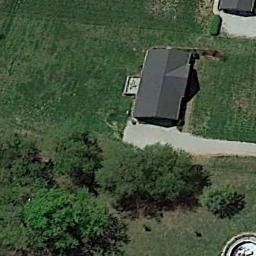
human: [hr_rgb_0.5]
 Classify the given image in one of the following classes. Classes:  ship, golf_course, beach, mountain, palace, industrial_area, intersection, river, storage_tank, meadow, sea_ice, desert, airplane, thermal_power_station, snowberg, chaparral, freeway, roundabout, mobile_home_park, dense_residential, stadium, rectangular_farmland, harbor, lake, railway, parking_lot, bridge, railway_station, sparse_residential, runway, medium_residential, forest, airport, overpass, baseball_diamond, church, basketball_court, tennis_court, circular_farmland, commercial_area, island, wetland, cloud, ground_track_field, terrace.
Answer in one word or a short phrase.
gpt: sparse_residential